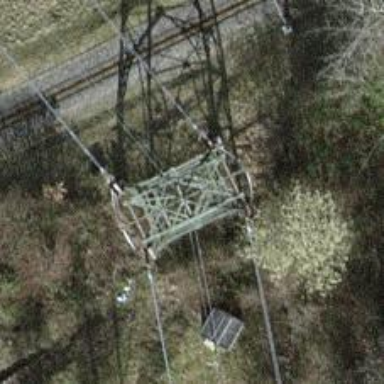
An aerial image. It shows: Lattice structure tower used for power transmission.